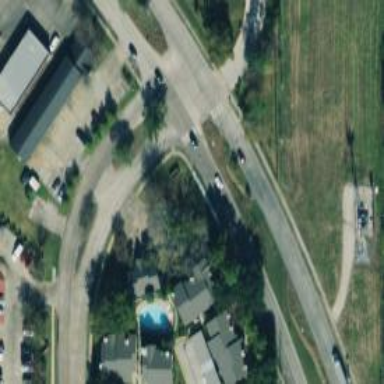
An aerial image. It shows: Uncontrolled road crossing.